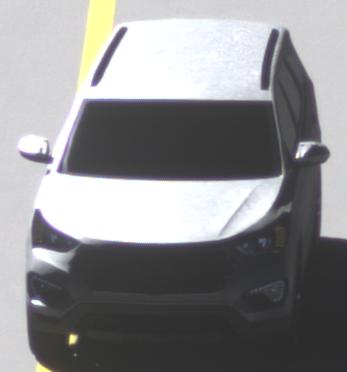
Make: Hyundai
Model: Santa Fe 2.4 GDI
Detailed model: Santa Fe (DM)
Model produced from: 2017/08
Model produced until: 2018/01
Doors: 5
Color: white
Road condition: dry road
Daytime: midday
Contrast: high contrast